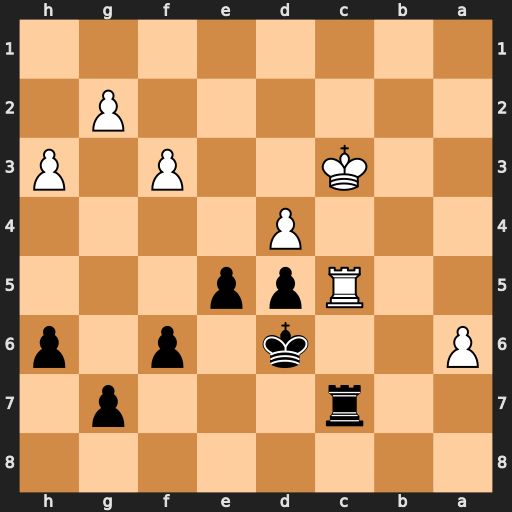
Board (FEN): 8/2r3p1/P2k1p1p/2Rpp3/3P4/2K2P1P/6P1/8
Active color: b
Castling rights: -
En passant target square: -
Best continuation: exd4+ Kxd4 Rxc5